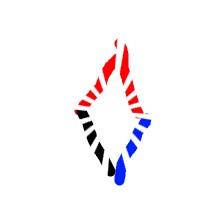
Shape: rhombus